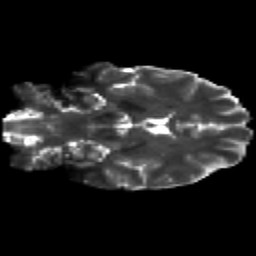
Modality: T2w
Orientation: coronal
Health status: healthy
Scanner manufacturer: siemens
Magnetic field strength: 3 T
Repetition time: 10.6 s
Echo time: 0.092 s